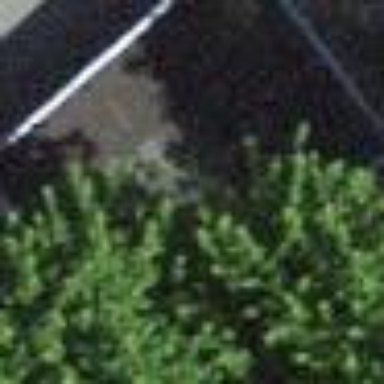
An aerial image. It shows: View of roof of building.